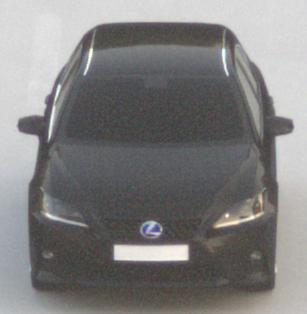
Make: Lexus
Model: CT 200h
Detailed model: CT (A10)
Model produced from: 2014/03
Model produced until: 2017/10
Doors: 5
Color: black
Road condition: dry road
Daytime: sunrise or sunset
Contrast: low contrast